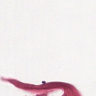
Metastatic tissue present: no